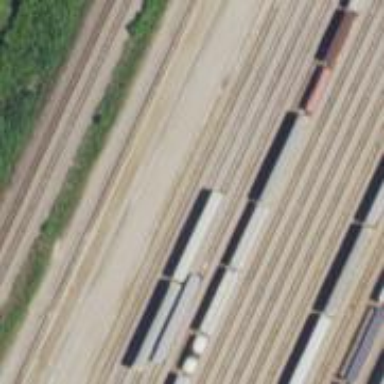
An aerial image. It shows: Railway siding with rails.